Chest X-ray. View position: AP
Patient age: 73
Patient sex: F
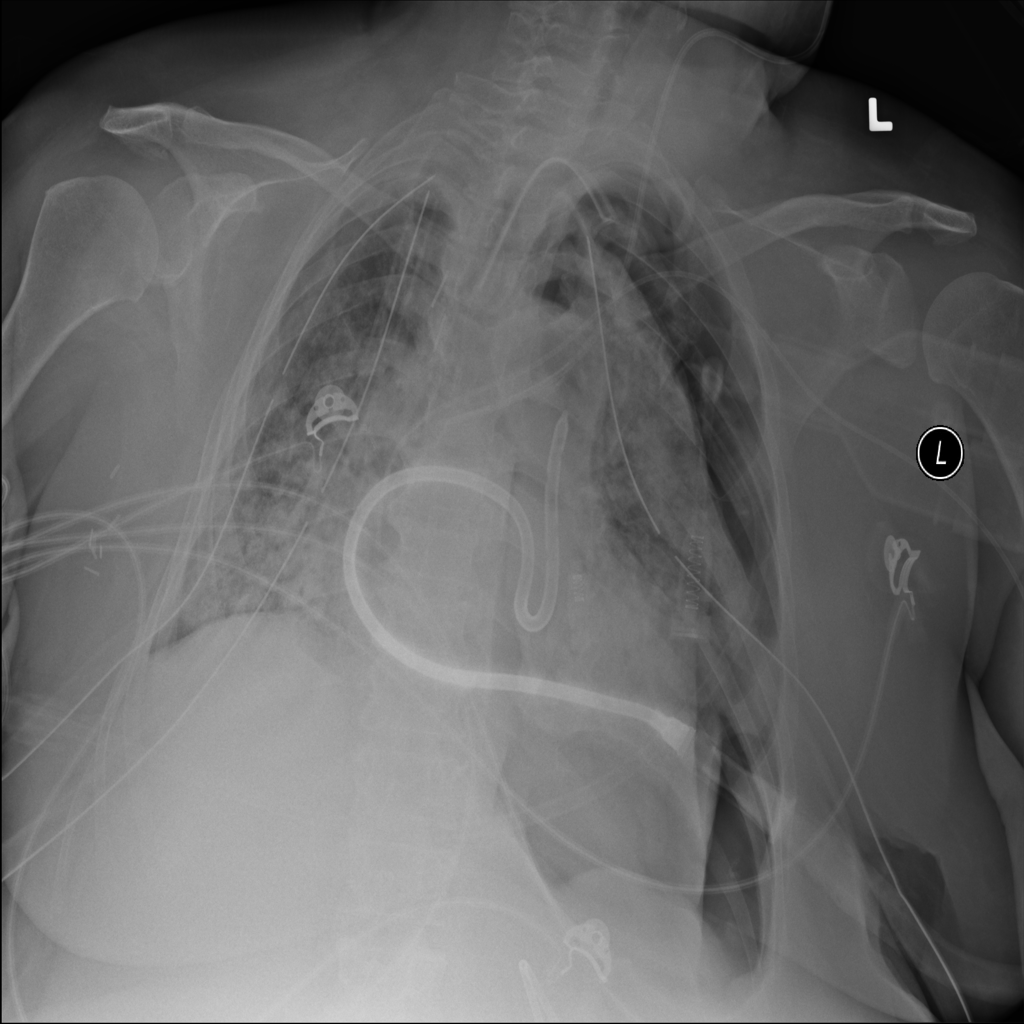
Finding: Pneumothorax